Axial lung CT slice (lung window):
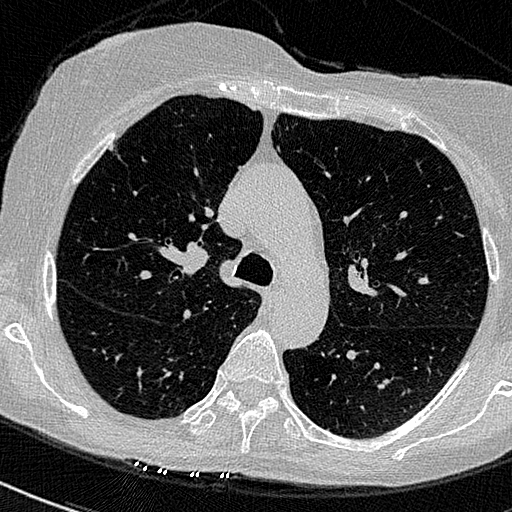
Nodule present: no